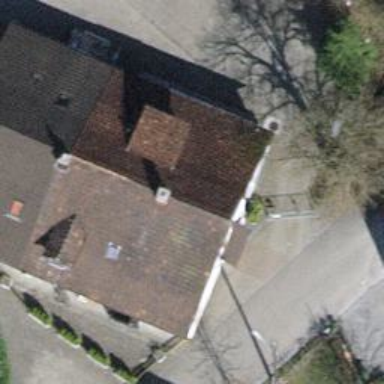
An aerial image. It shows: Building with tile roof.